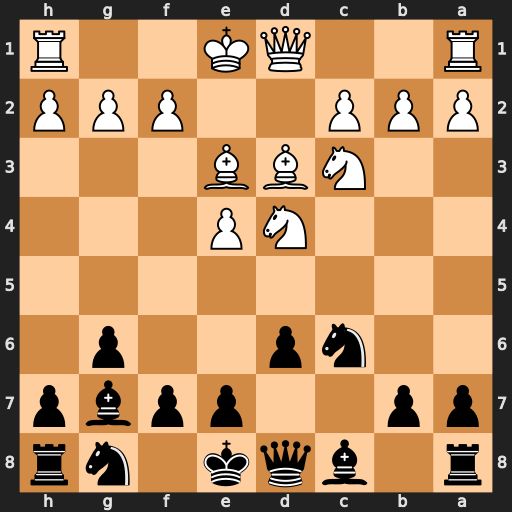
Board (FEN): r1bqk1nr/pp2ppbp/2np2p1/8/3NP3/2NBB3/PPP2PPP/R2QK2R
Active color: b
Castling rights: KQkq
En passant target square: -
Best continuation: Bxd4 Bxd4 Nxd4